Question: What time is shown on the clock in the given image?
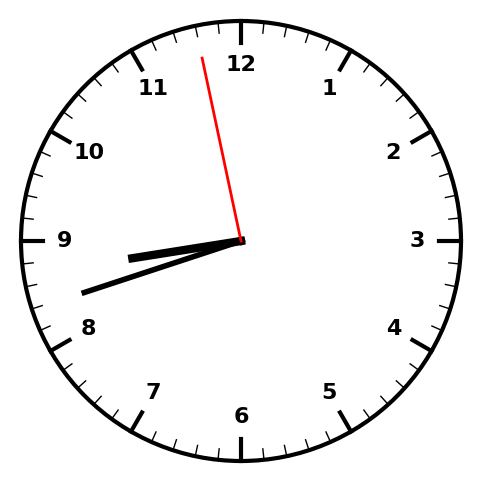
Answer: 08:41:58